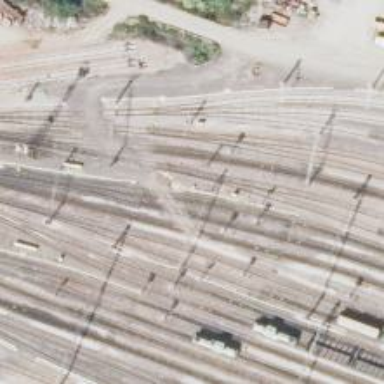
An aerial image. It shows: Level crossing with saltire marking.